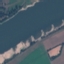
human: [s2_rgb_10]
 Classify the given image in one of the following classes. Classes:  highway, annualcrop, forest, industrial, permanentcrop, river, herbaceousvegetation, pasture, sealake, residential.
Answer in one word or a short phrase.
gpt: River